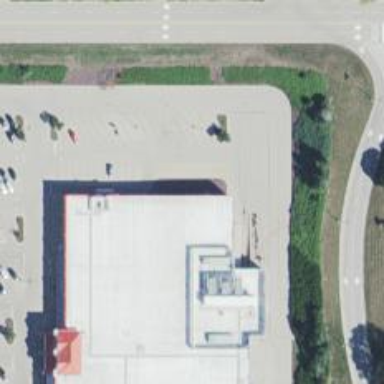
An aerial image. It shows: Pharmacy providing healthcare services.